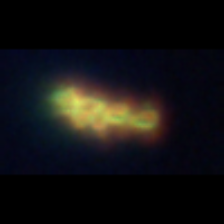
Taxon: Chaetoceros
Group: Diatoms